Brain MRI, t2w sequence, axial 2D slice.
Patient: age 34, sex M, weight 95 kg, height 1.95 m
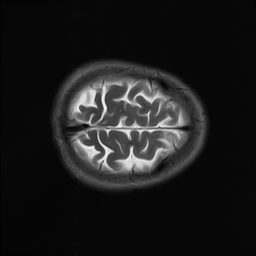